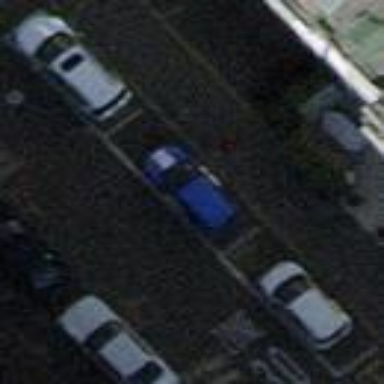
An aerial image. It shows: Parking lane area.